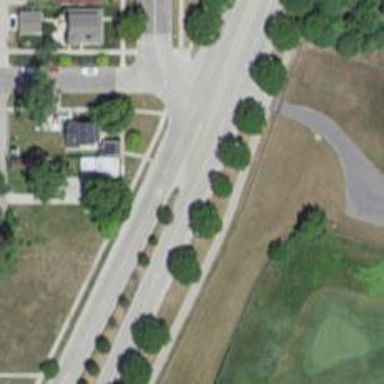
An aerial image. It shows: Secondary road with separate sidewalk.